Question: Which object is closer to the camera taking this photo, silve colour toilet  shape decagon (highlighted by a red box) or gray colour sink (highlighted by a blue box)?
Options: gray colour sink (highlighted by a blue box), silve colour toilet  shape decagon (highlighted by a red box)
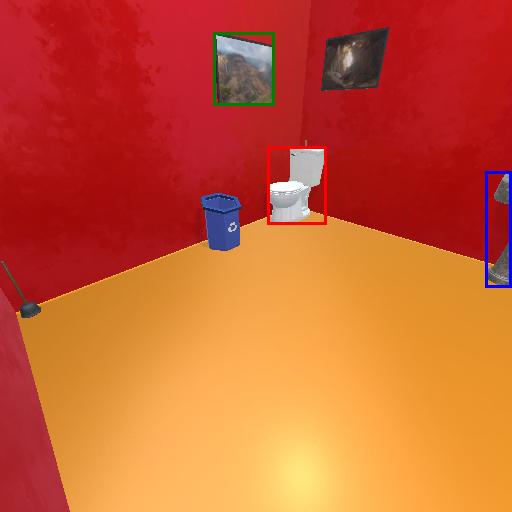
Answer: gray colour sink (highlighted by a blue box)